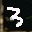
Label: 3